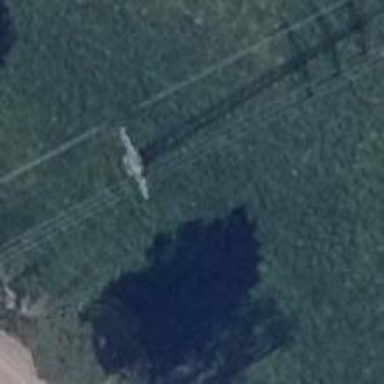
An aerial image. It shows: Power tower.